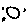
Label: moon